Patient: sex M, age 43
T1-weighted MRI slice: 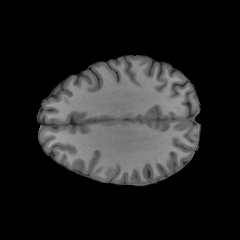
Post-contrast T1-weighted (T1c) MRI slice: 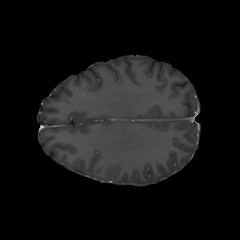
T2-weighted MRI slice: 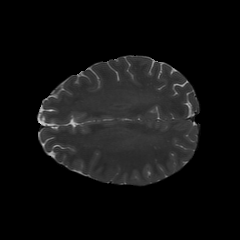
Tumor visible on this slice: no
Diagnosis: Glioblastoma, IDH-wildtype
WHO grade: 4